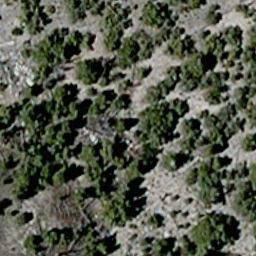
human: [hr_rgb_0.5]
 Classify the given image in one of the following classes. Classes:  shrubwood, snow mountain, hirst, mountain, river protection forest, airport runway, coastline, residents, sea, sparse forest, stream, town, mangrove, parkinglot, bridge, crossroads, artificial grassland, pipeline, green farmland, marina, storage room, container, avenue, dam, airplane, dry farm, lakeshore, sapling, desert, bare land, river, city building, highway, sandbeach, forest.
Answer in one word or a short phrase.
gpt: sparse forest